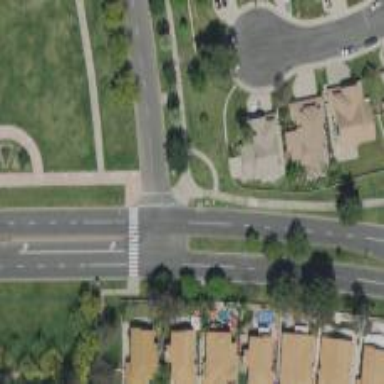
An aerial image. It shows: Marked road crossing.